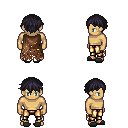
a pixel art fantasy rpg character, male body template, human, tanned skin, brown tattered cape, gold greaves, raven short bangs hairstyle, gray slippers, four views (front, back, left, right), 2x2 character sprite sheet, small pixel art, hard edges, no anti-aliasing